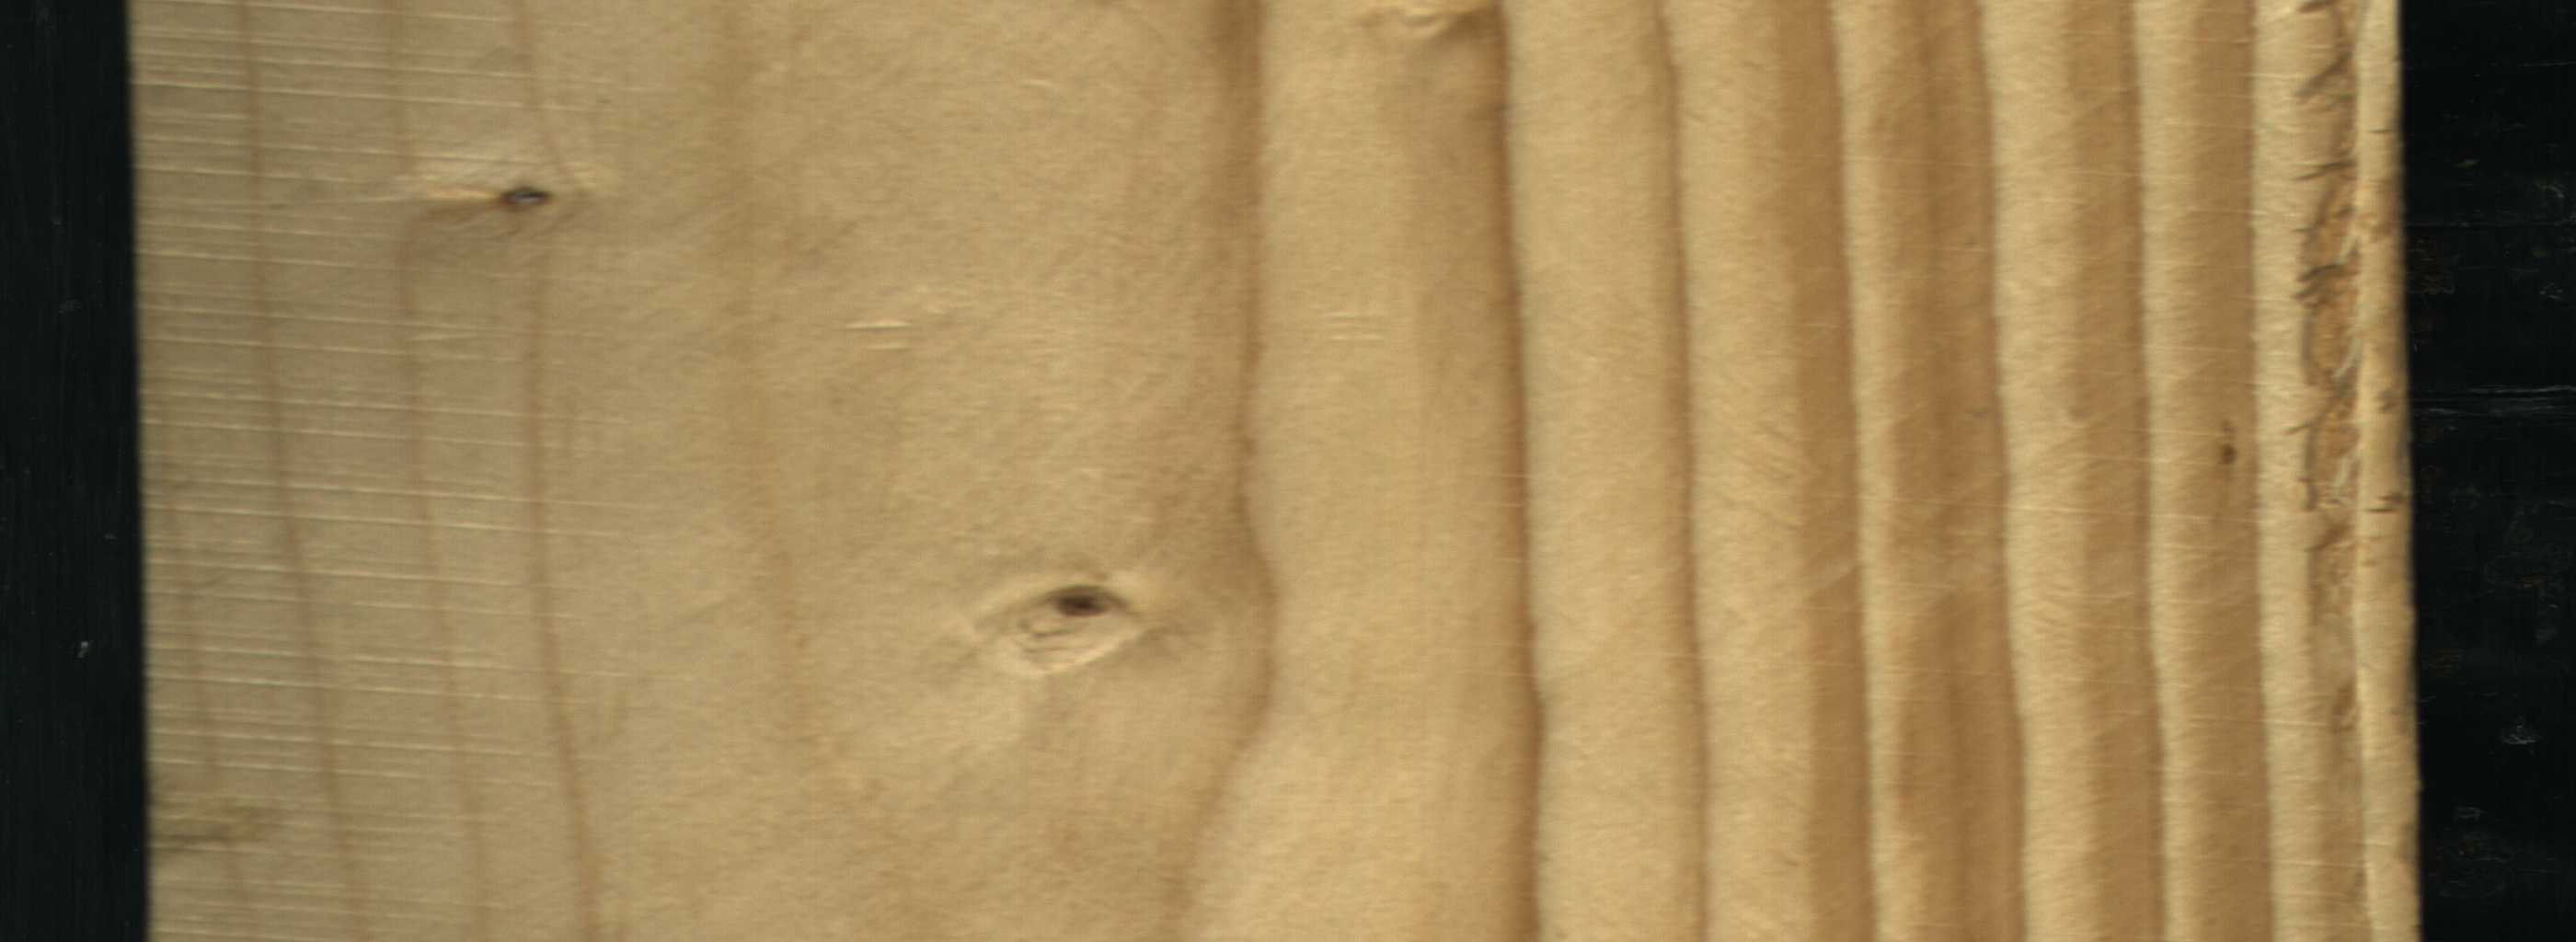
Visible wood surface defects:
Live_Knot
Live_Knot